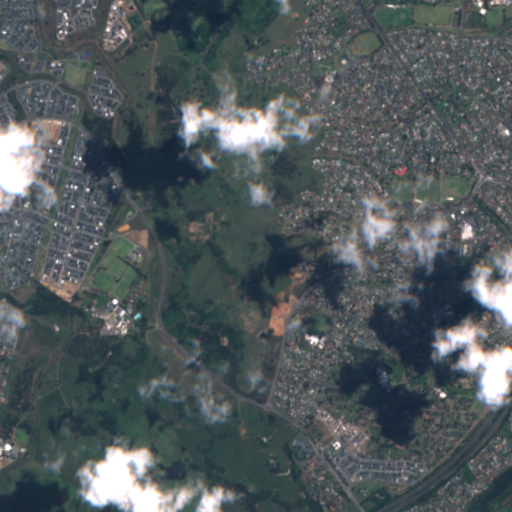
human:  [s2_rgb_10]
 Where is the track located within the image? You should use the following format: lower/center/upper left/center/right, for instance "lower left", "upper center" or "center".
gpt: The track is located in the center right of the image.
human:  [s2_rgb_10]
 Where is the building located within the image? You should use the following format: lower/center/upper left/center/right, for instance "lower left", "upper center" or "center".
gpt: There is no building in the image.